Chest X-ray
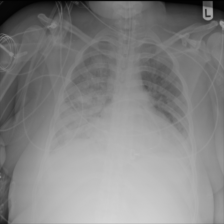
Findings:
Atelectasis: negative
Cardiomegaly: negative
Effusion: negative
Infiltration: negative
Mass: negative
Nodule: negative
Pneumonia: negative
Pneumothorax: negative
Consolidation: negative
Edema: positive
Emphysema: negative
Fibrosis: negative
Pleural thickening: negative
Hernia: negative